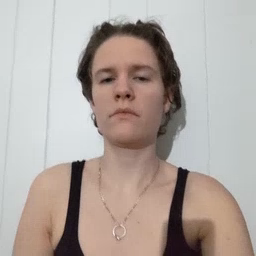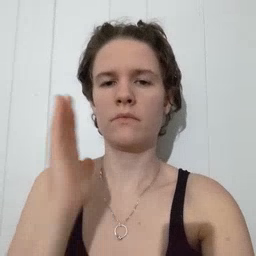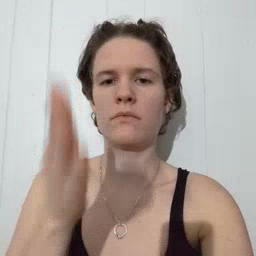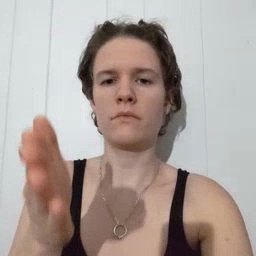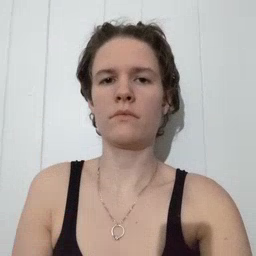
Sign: will